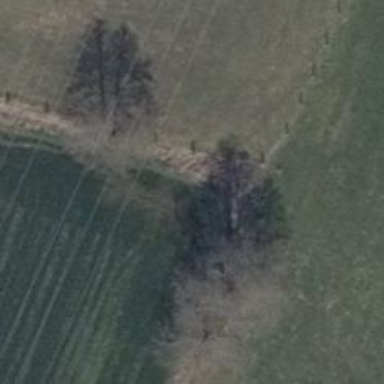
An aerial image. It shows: Deciduous tree with broadleaved leaves.